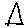
Label: triangle